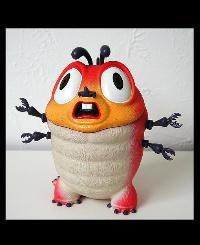
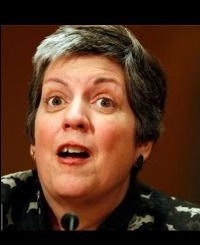
Blend attribute: Facial Expression
Blending difficulty: Medium
Creative potential: High